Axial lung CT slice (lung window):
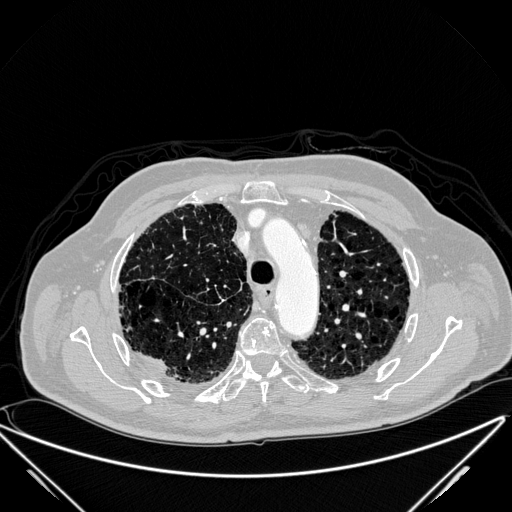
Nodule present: no